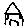
Label: house